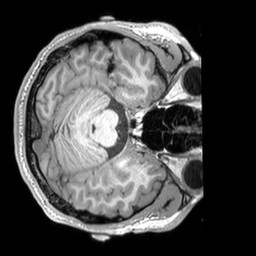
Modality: T1w
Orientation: axial
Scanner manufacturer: siemens
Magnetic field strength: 3 T
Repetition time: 2.53 s
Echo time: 0.00298 s